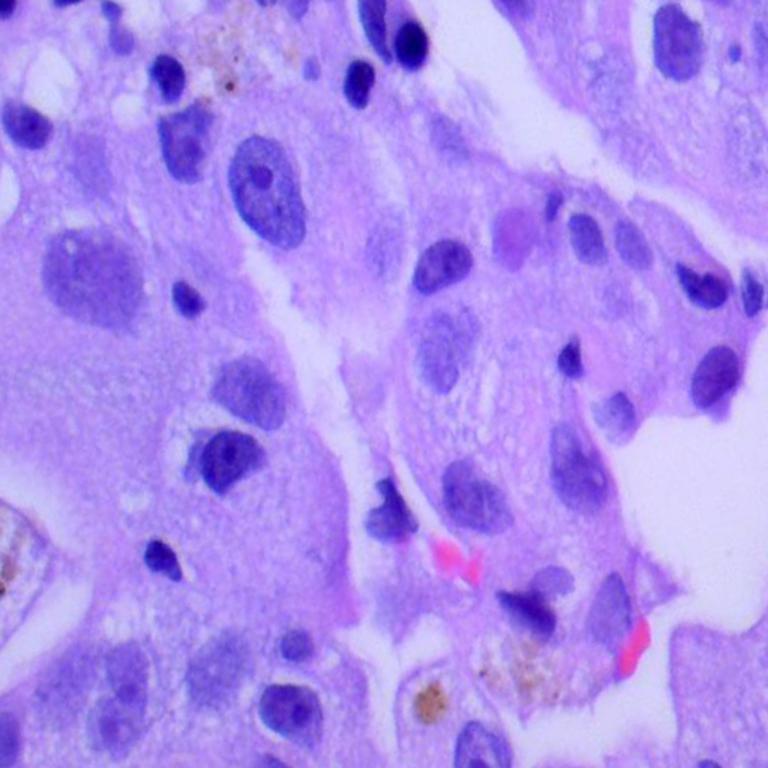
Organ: lung
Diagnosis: adenocarcinomas